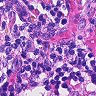
Metastatic tissue present: no